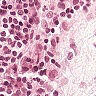
Metastatic tissue present: no